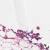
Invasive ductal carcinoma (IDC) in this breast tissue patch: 0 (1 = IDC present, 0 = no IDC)